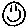
Label: smiley face